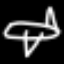
Label: airplane